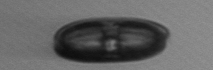
Label: Ephemera